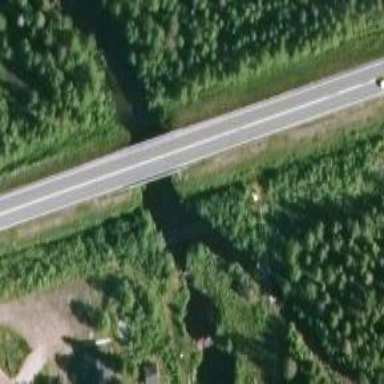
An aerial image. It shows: Asphalt road classified as trunk highway.